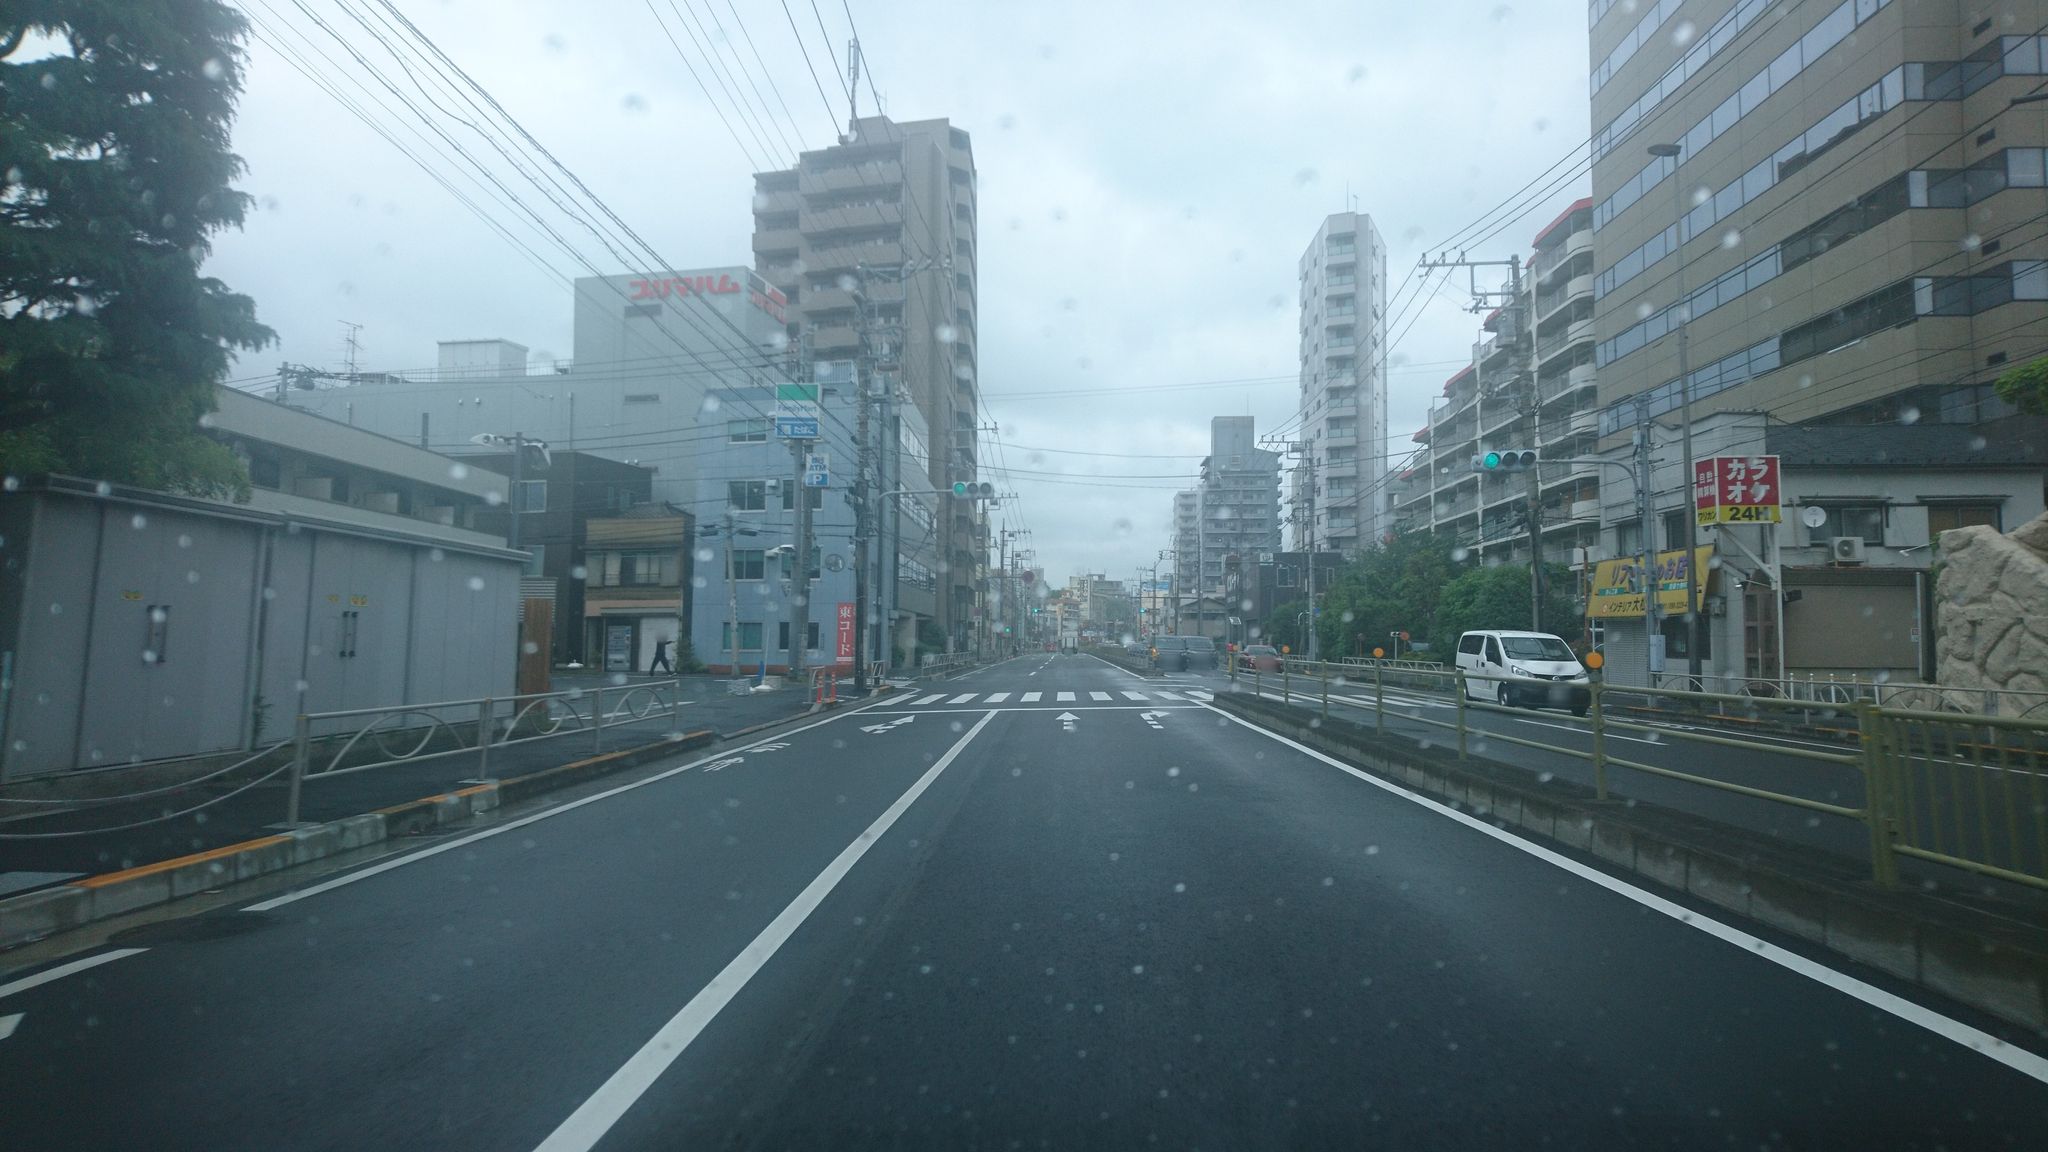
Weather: rainy
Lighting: day
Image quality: good
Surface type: driving surface
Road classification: trunk
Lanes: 2
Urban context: urban centre
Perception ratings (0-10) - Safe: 2.89, Lively: 6.92, Beautiful: 3.95, Boring: 1.84, Depressing: 4.05, Wealthy: 6.96